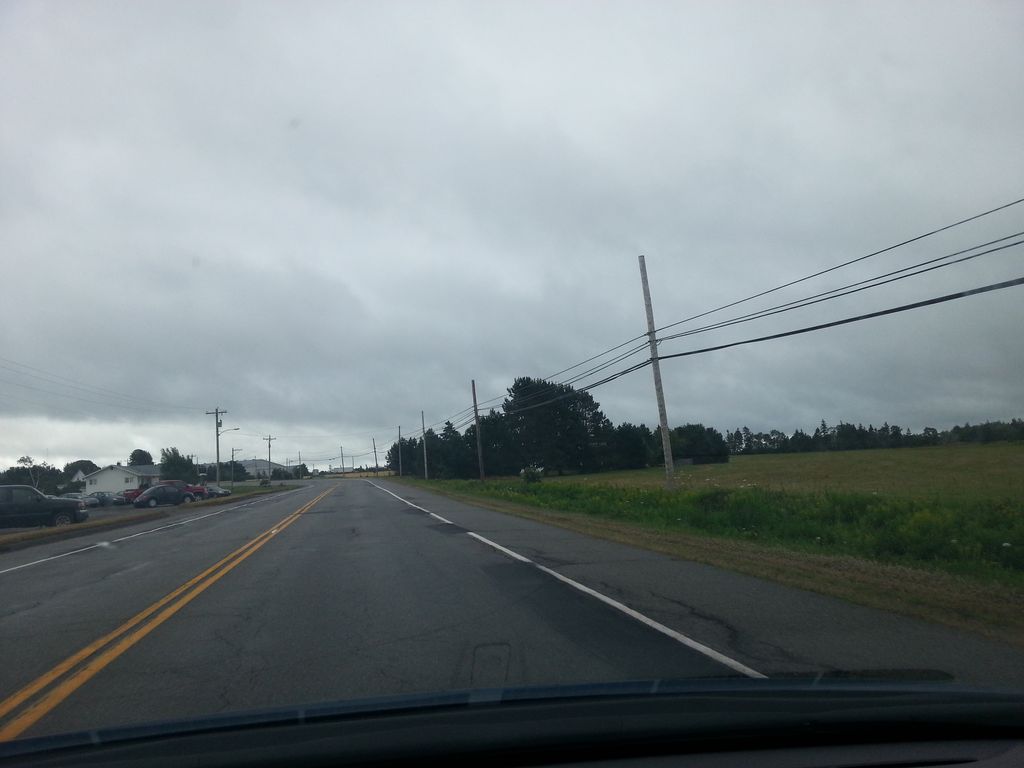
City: charlottetown